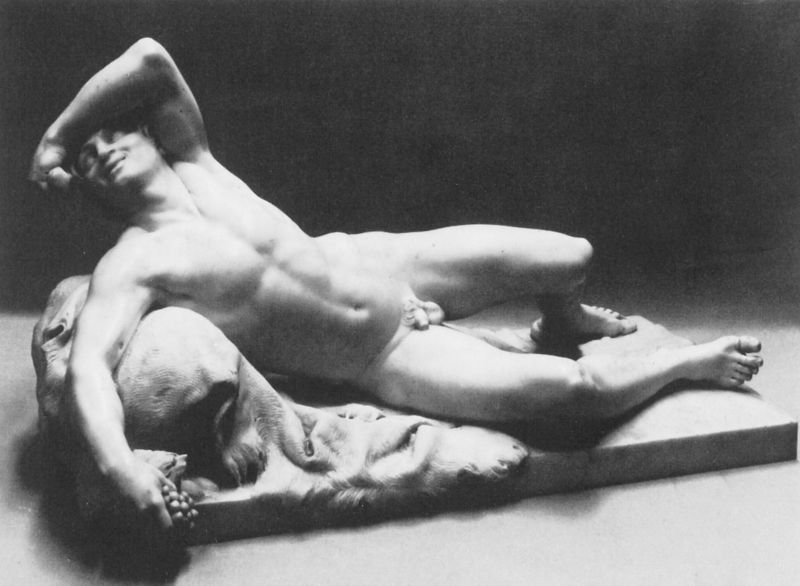
Titel: Der Faun
Künstler: Johan Tobias Sergel
Institution: Stockholm, Nationalmuseum
Schlagwörter: akt, fuß, mann, nackt, mund, arm, augen, stein, skulptur, statue, trauben, beine, fell, schwanz, lächeln, bein, liegen, klein, kissen, bett, bauch, knie, liegend, foto, penis, beeren, schwarzweiß, liege, jüngling, muskel, bacchus, lust, aufgestützt, liegt, staue, da vinci, hoden, pimmel, genitalien, anse, nackit, penils